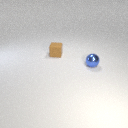
small blue metal sphere in front of small brown rubber cube